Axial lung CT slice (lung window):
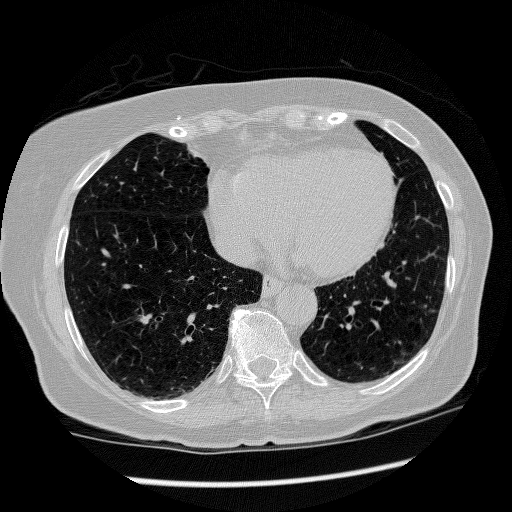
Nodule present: no